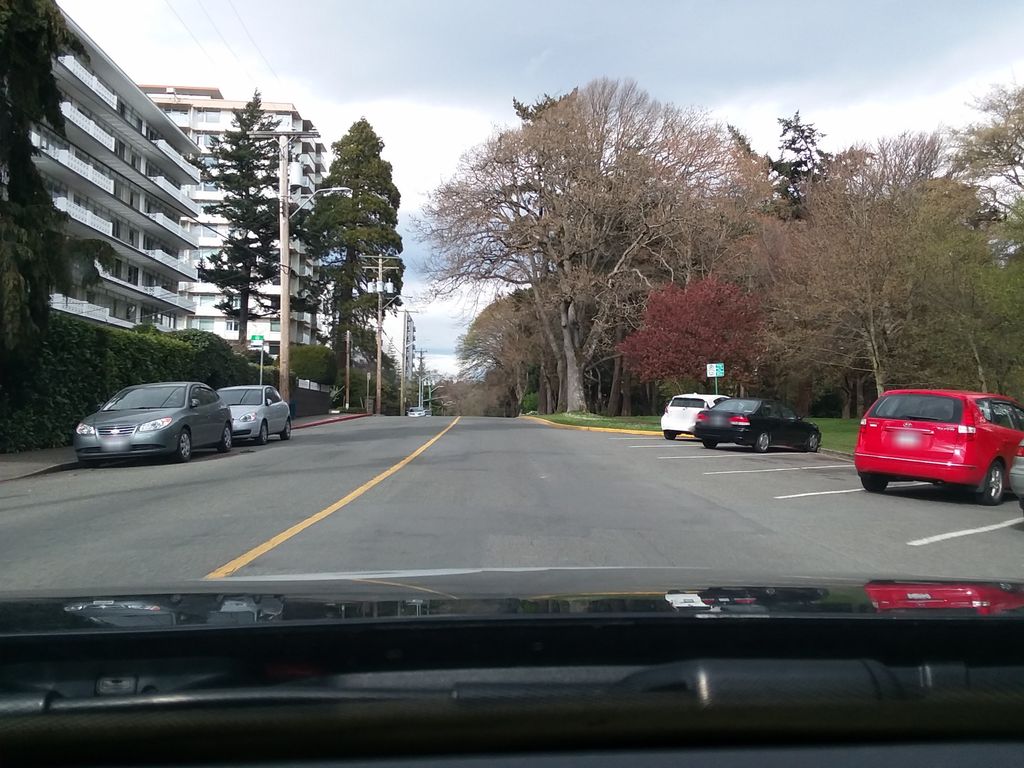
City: victoria